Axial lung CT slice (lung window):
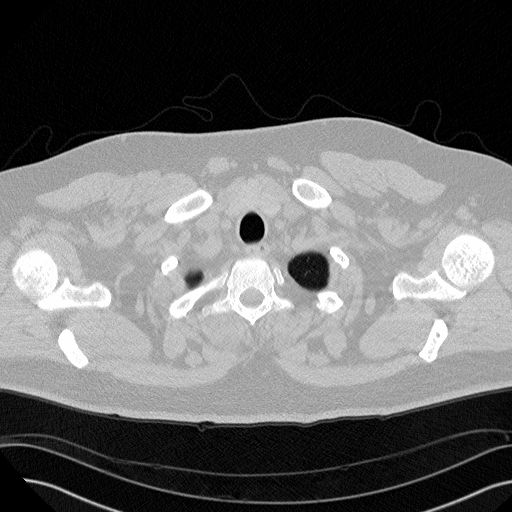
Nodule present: no